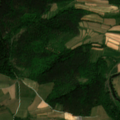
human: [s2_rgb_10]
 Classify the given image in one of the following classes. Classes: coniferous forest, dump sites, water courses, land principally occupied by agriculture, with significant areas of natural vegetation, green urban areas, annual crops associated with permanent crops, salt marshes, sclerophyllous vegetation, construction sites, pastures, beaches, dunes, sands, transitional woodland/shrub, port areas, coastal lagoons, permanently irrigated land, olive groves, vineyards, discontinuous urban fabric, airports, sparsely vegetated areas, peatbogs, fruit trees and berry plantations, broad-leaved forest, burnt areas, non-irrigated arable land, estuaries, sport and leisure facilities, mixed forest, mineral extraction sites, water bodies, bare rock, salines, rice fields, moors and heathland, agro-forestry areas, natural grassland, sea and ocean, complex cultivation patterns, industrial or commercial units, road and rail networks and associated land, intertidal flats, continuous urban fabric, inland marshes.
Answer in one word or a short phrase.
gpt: non-irrigated arable land, vineyards, pastures, complex cultivation patterns, coniferous forest, mixed forest